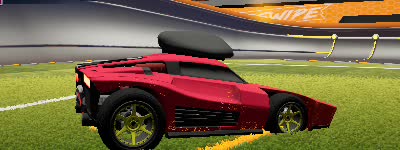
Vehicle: breakout